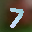
Label: 7